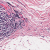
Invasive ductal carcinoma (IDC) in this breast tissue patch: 0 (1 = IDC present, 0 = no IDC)